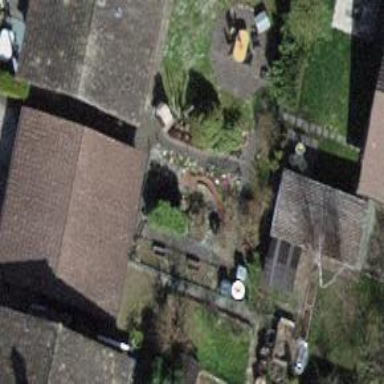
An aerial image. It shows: Building with tiled roof.